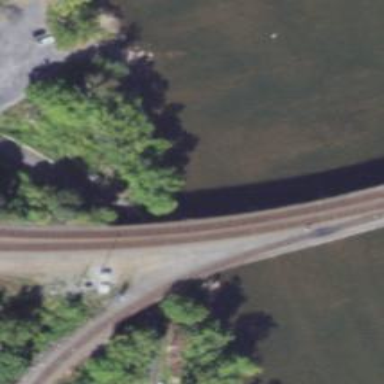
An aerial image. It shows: Arched railway bridge.